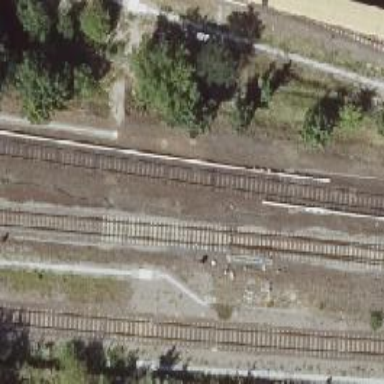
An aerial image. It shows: Railway switch with turnout to the right.